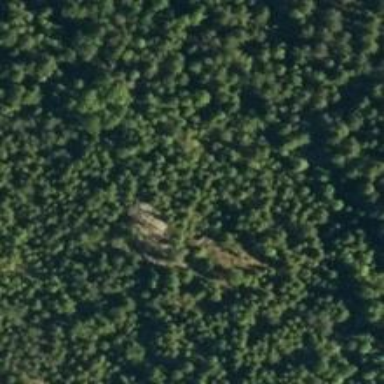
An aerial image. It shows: Landscape dominated by bare rock.